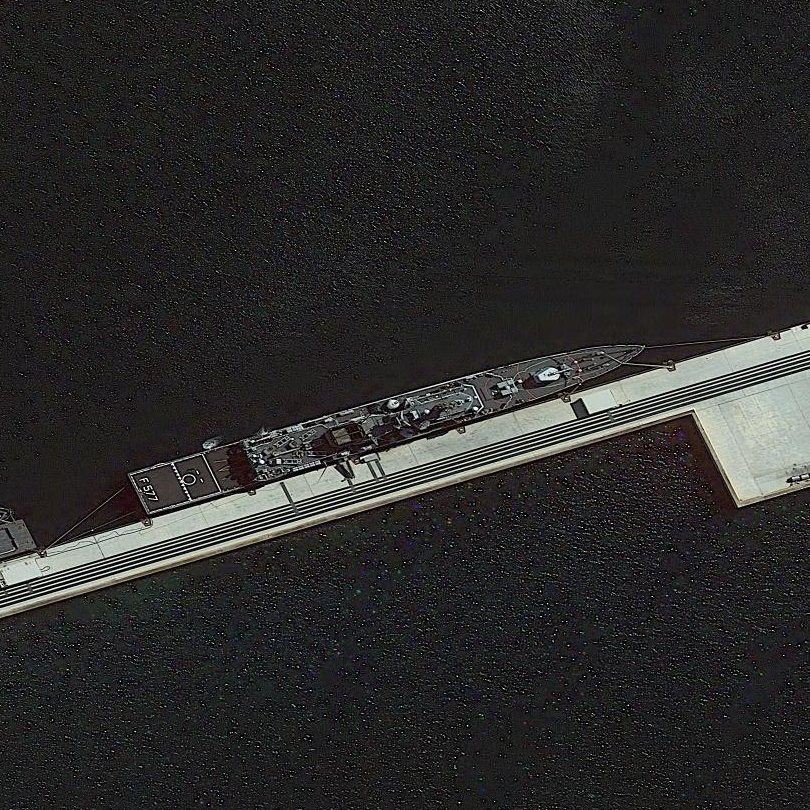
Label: cruiser